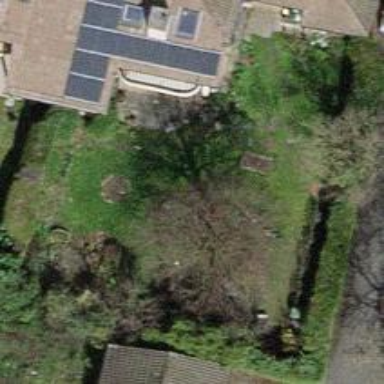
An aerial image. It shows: Garden enclosed by fence.